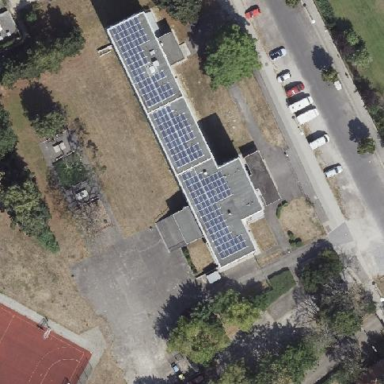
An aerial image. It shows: School building with flat roof.